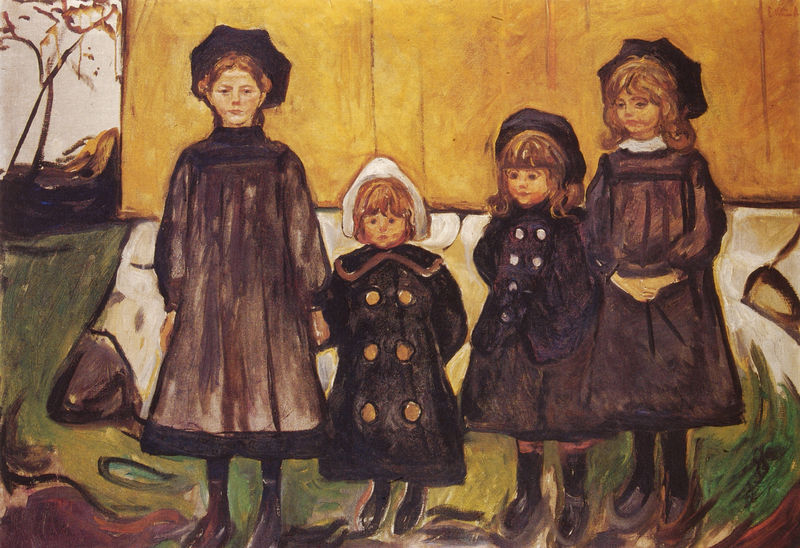
Titel: Vier Mädchen in Aasgaardstrand
Künstler: Edvard Munch
Standort: Stuttgart
Institution: Staatsgalerie
Schlagwörter: baum, blau, weiß, gelb, grün, mädchen, hüte, kleid, schwarz, wiese, mützen, wand, land, gewand, familie, kinder, knöpfe, reihe, hauben, gruppenbild, geand, festtagskleidung, kinderildnis